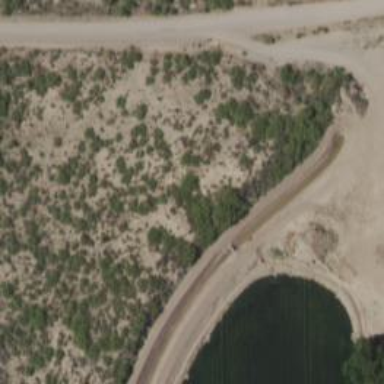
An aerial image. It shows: Sluice gate on the waterway.